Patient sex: F
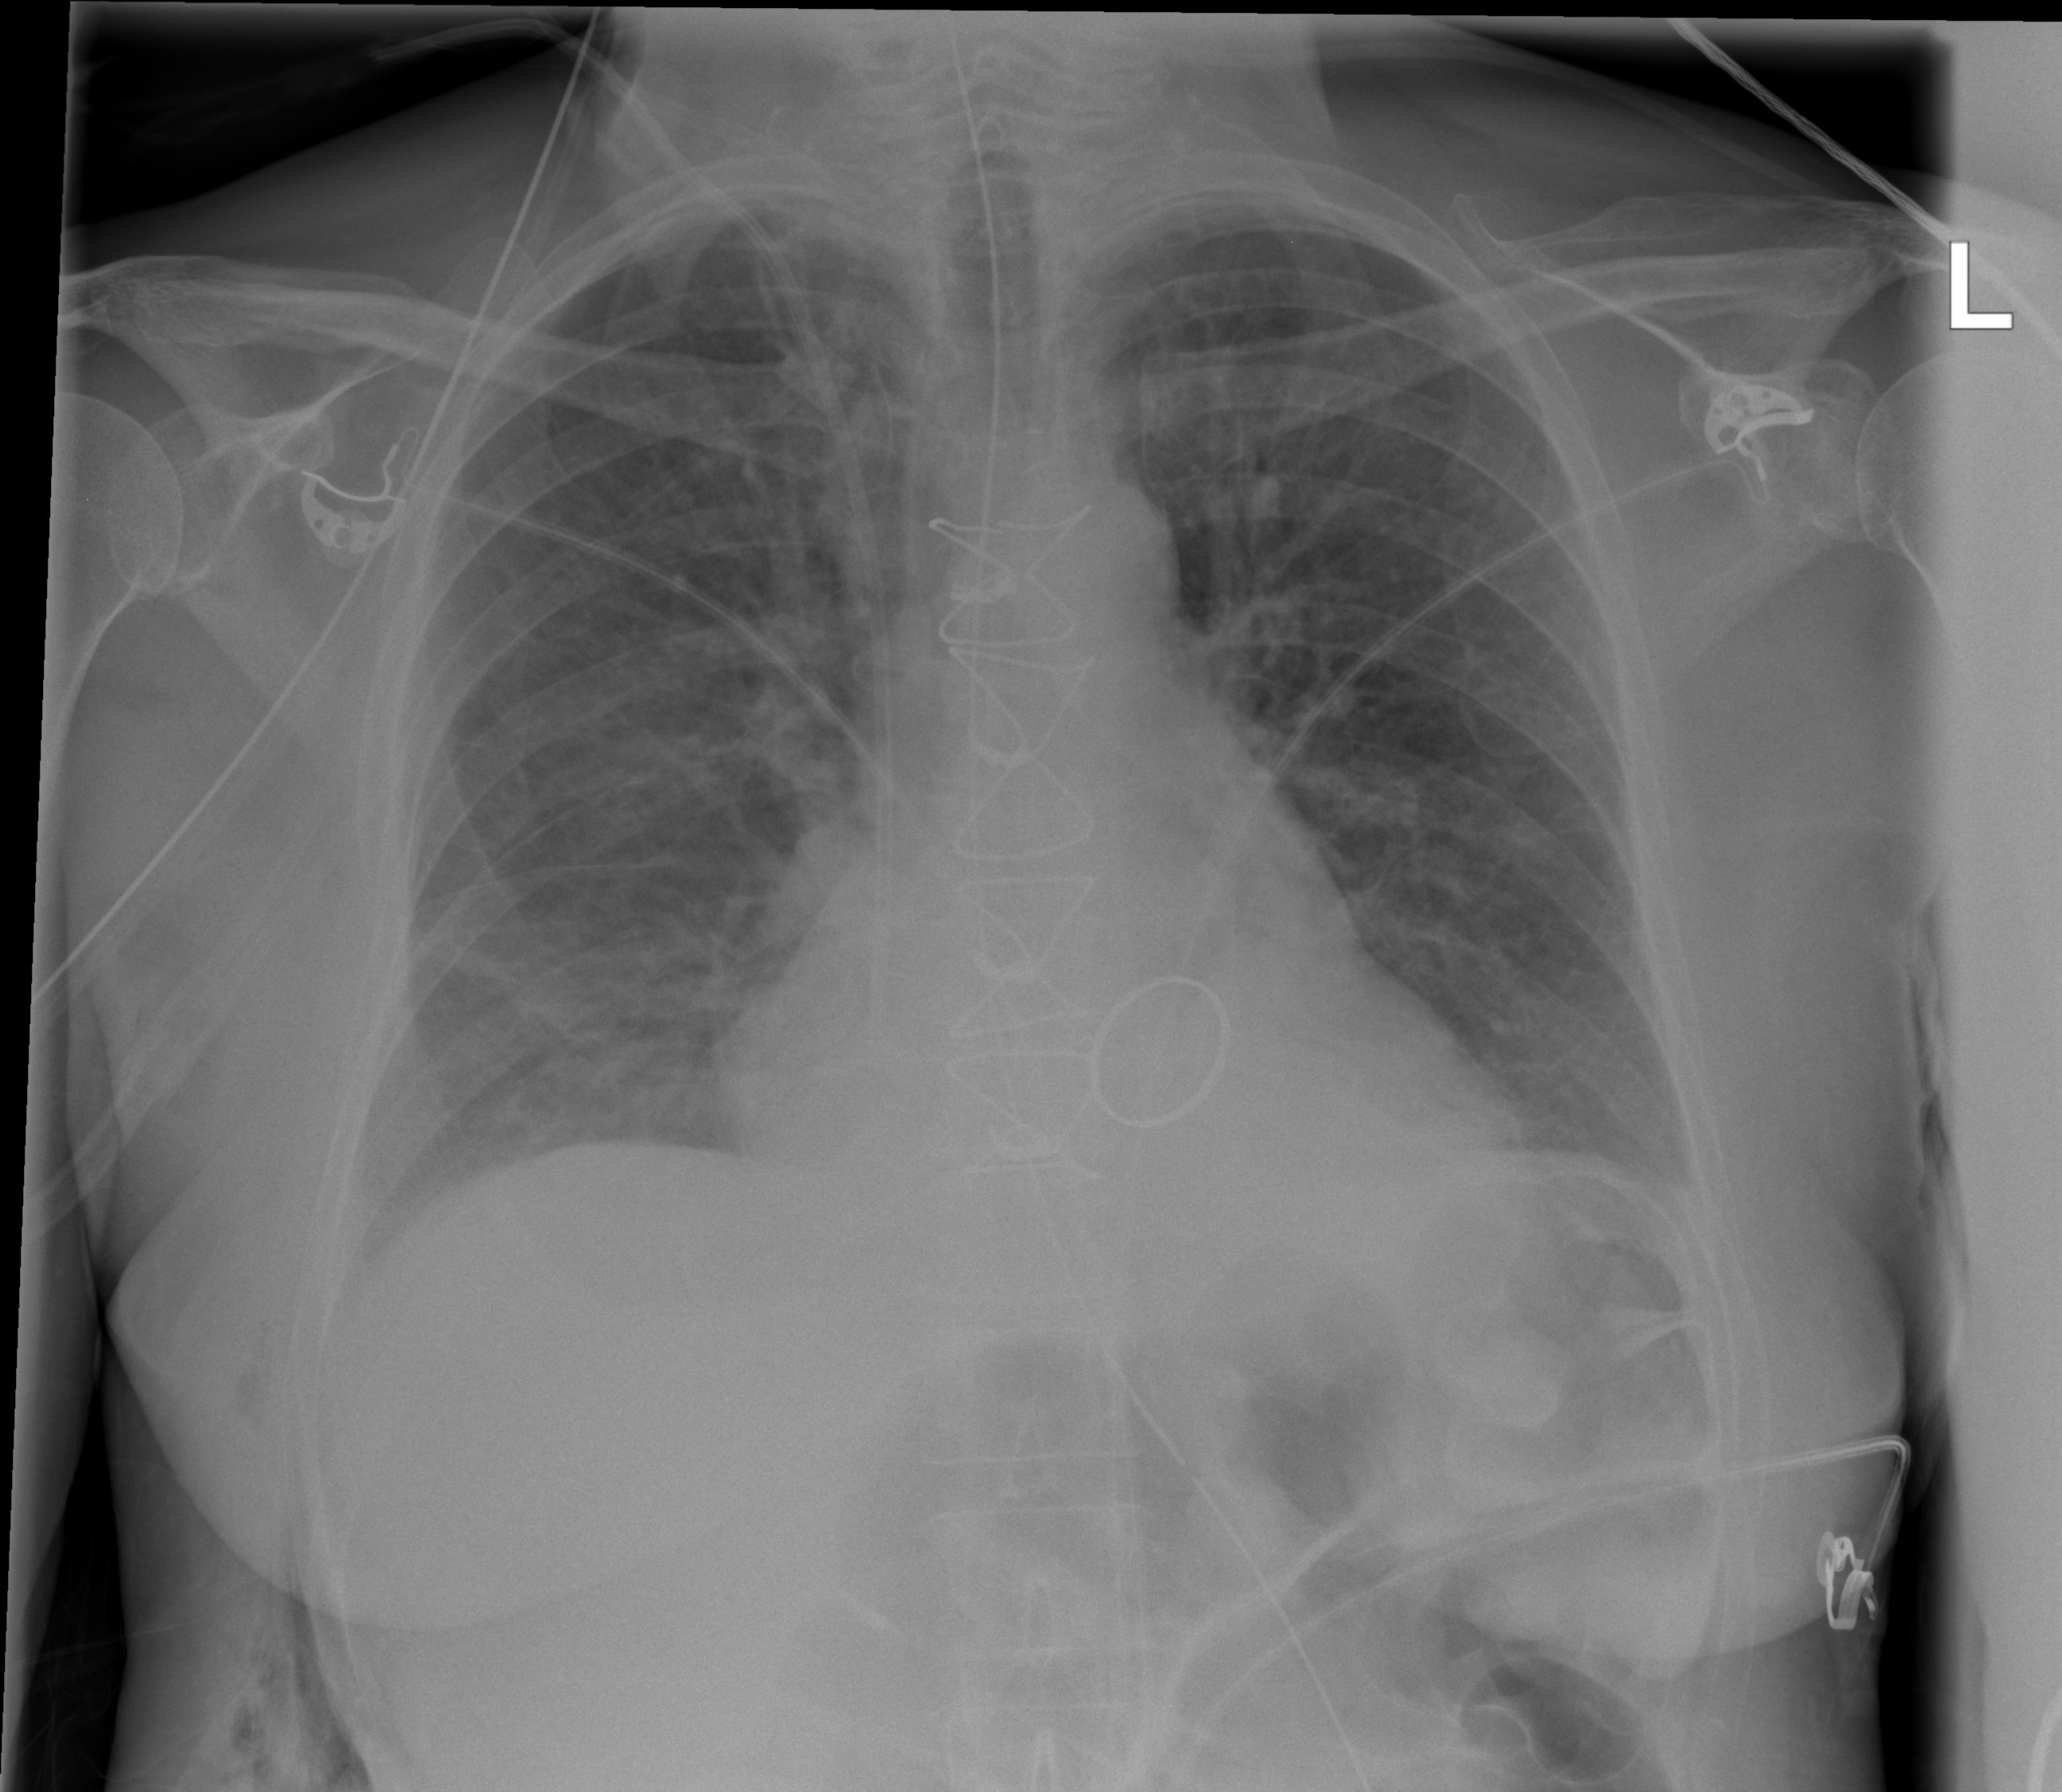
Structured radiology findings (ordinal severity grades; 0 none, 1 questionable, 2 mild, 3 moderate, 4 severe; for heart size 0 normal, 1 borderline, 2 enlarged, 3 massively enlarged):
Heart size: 0
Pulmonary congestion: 2
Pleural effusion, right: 2
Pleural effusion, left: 0
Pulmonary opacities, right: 1
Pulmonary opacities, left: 0
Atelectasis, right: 2
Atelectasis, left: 0